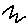
Label: zigzag